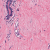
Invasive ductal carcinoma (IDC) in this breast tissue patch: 0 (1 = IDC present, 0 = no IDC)